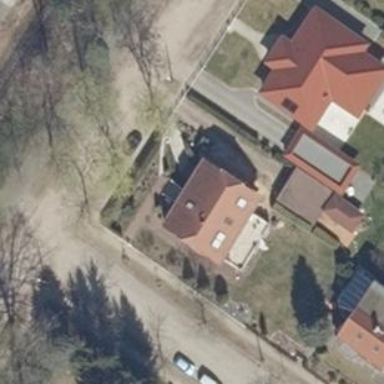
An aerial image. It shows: Hipped roof house.